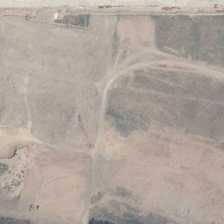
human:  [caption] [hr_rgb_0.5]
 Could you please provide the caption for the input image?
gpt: it is a piece of bareland .

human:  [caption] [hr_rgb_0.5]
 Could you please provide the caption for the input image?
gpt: it is a piece of bareland .

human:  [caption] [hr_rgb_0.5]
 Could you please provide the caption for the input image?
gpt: it is a piece of bareland .

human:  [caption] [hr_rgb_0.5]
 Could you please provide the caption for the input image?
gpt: it is a piece of bareland .

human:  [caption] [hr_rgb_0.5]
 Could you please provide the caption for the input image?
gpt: it is a piece of bareland .